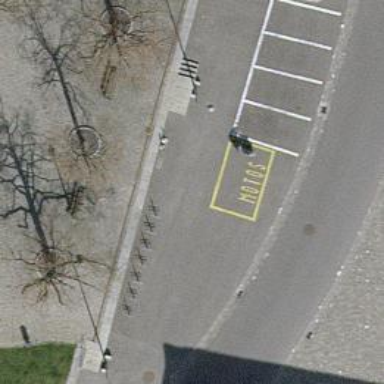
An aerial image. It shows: Motorcycle parking area.